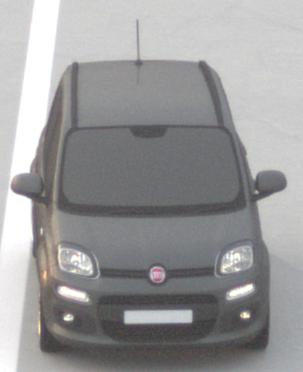
Make: Fiat
Model: Panda 1.2 8V
Detailed model: Panda (312)
Model produced from: 2013/02
Model produced until: 2013/12
Doors: 5
Color: gray
Road condition: dry road
Daytime: sunrise or sunset
Contrast: low contrast